Current action and preconditions to check: path_clear

Your task: For each precondition in the list above, predict whether it will hold at this action.

Consider the current scene as observed from the mobile robot's camera, and analyze the predicted future states of all dynamic agents (e.g., people, animals, vehicles, or any moving entities) within the NEXT SECOND.

IMPORTANT: Only answer "very likely" if you are absolutely certain—based on strong, clear evidence—that a dynamic agent will violate the precondition in the predicted future state. Do NOT answer "very likely" for unlikely, ambiguous, or low-probability risks.

Ask yourself for each precondition: Is there a high probability, with clear and convincing evidence, that the predicted future states of any dynamic agent will interfere with the predicted future state of the currently executing action within the NEXT SECOND, causing that precondition to fail?

Assess the risk level based on these predictions. Use "likely" or "very likely" if motions create a clear risk of interference.

Use "neutral" or "improbable" if agents are nearby but their predicted paths are clearly diverging or non-conflicting.

Failure Risk Categories: "very improbable", "improbable", "neutral", "likely", "very likely"

Answer Format: Output ONLY the probability_of_failure value from these categories: "very improbable", "improbable", "neutral", "likely", "very likely"

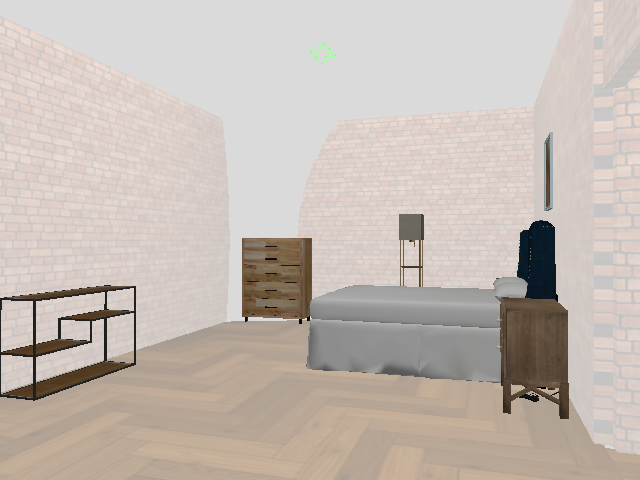

Answer: very improbable